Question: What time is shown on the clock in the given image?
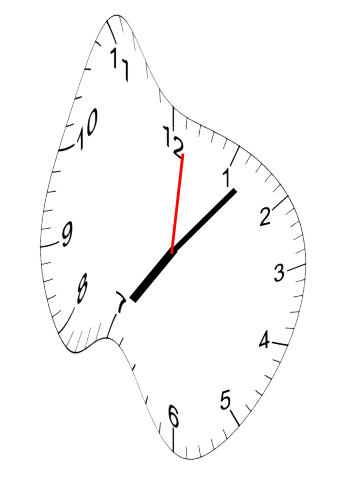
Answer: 07:07:01